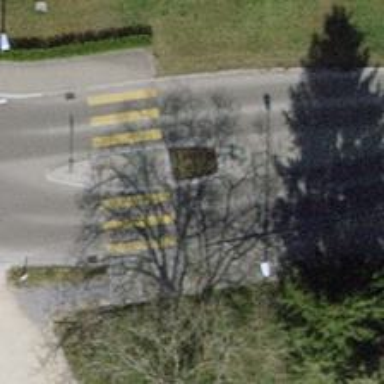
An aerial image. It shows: Uncontrolled zebra crossing with island and markings on the road.